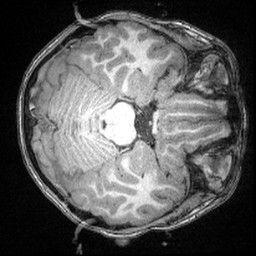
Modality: T1w
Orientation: axial
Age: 11
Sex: male
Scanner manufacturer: siemens
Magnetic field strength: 3 T
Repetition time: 2.4 s
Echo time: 0.00374 s